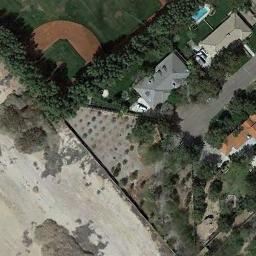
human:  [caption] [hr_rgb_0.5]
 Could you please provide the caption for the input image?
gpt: A baseball diamond surrounded by many trees is next to an open place .

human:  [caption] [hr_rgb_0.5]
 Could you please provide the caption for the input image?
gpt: A baseball diamond surrounded by some trees and the open area and some houses beside .

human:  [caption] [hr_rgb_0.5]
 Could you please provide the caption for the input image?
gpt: The picture shows three baseball fields and a row of black houses .

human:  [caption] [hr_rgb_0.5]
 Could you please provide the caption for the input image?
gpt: There is a baseball diamond in the grass surrounded by the wasteland, Houses, Playground and roads .

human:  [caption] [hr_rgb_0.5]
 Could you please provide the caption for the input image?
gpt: Lots of trees are beside the  baseball diamond .